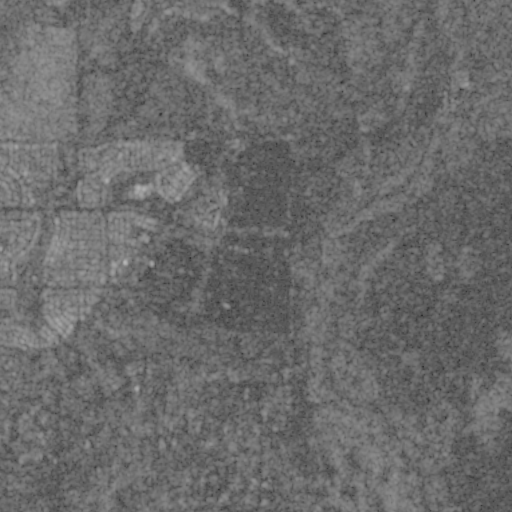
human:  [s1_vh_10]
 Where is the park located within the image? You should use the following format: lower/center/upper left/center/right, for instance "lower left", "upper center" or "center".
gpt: The park is located in the center left of the image.
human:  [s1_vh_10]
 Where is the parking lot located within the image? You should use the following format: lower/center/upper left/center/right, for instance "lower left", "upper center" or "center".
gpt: The parking lot is located in the center left of the image.
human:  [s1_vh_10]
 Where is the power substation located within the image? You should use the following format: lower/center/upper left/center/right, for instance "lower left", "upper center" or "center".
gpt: The power substation is located in the center left of the image.
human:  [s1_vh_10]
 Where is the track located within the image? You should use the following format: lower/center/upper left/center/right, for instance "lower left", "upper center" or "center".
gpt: The track is located in the center left of the image.
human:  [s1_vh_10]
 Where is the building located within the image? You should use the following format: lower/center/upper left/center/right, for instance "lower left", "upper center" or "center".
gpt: The building is located in the lower left of the image.
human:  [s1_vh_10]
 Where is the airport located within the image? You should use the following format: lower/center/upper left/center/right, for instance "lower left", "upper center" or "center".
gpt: There is no airport in the image.

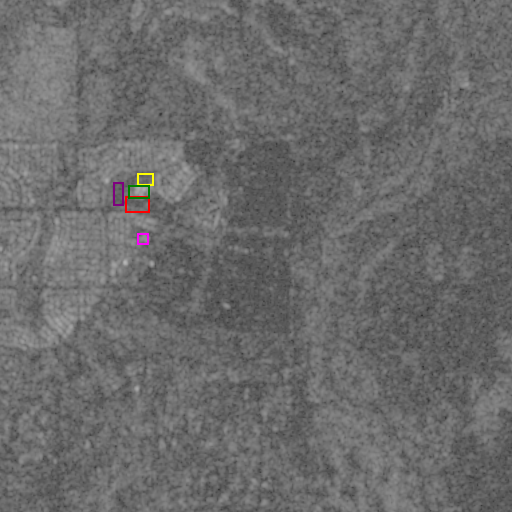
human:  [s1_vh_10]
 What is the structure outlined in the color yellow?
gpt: The structure outlined in yellow is a park.
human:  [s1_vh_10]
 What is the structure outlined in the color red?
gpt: The structure outlined in red is a parking lot.
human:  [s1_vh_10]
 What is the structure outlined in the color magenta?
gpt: The structure outlined in magenta is a power substation.
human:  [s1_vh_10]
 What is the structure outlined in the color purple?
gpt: The structure outlined in purple is a track.
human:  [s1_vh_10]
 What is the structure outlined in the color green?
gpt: The structure outlined in green is a building.
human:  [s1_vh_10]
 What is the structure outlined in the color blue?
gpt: There is no blue outline.